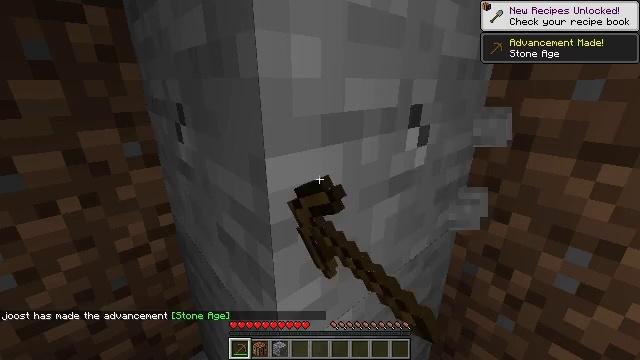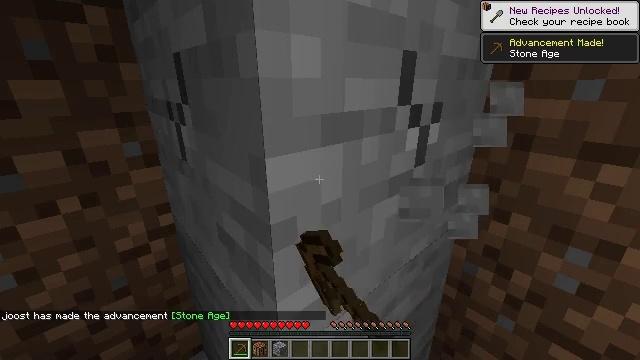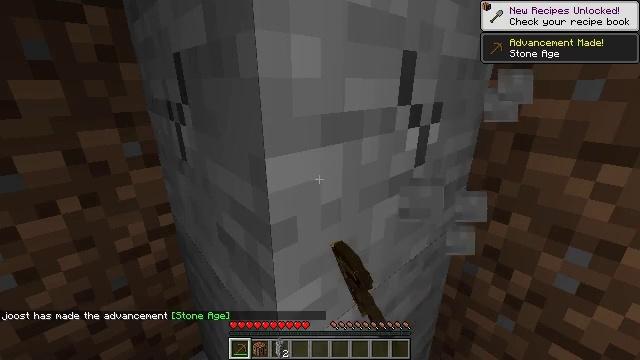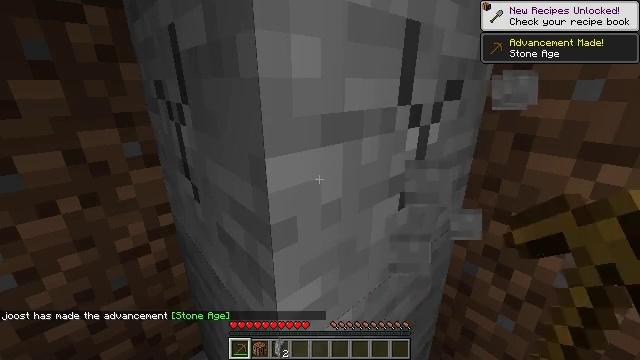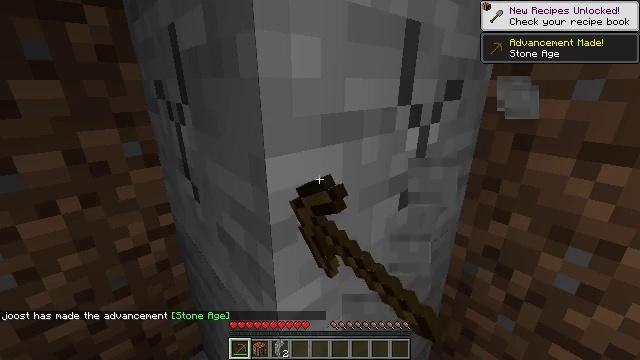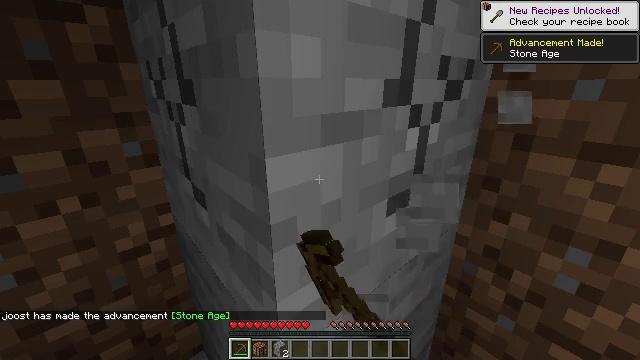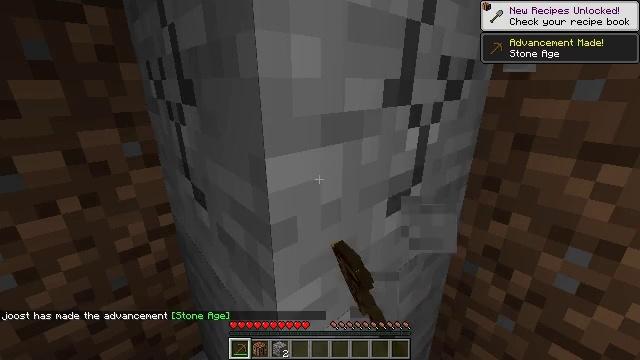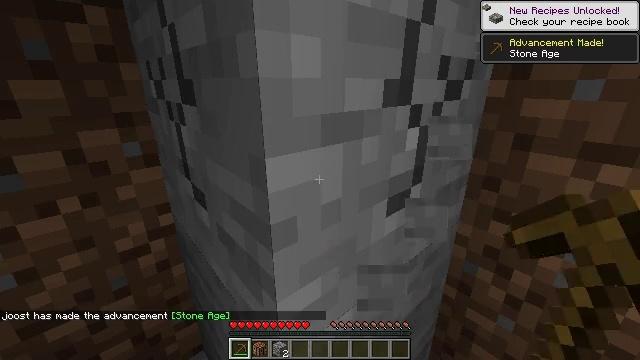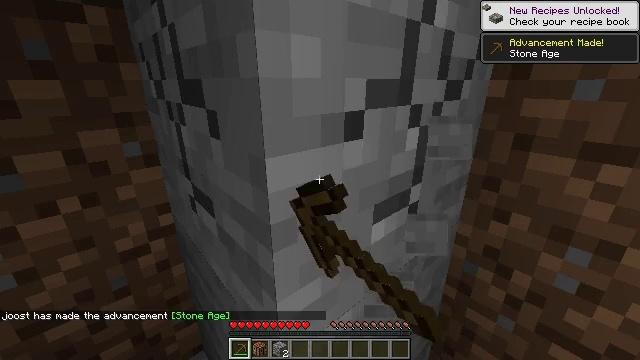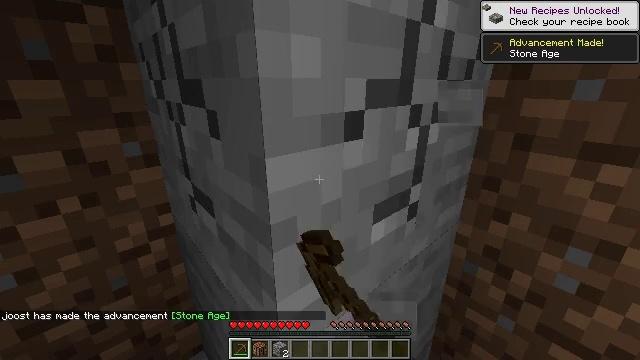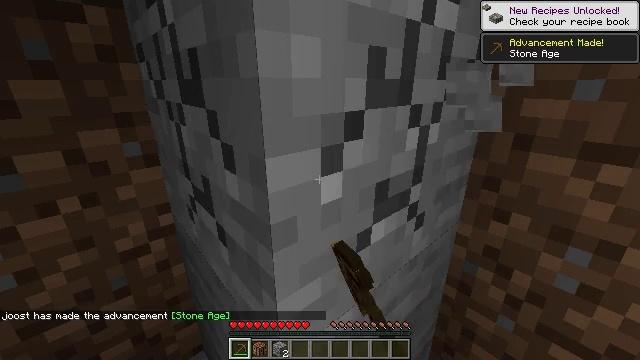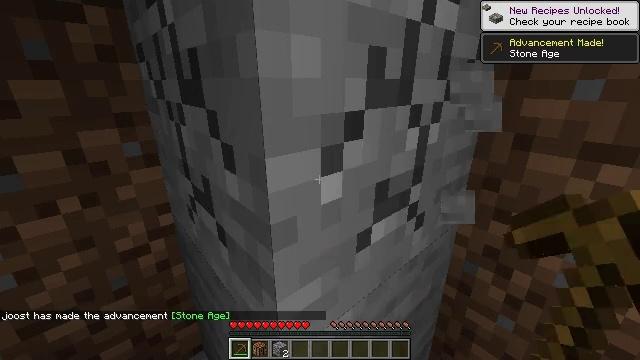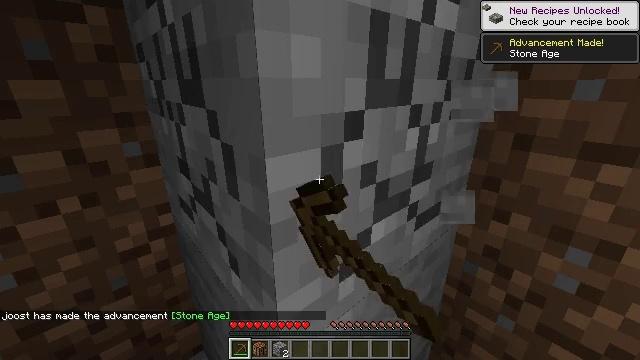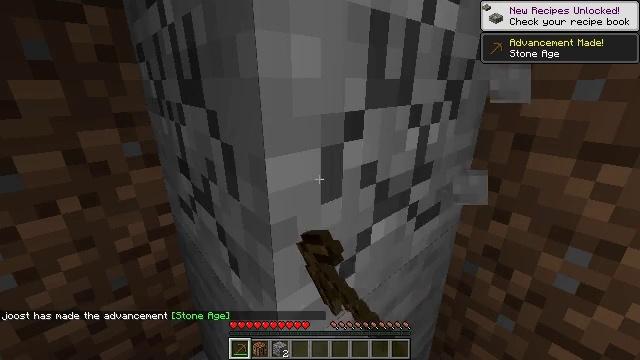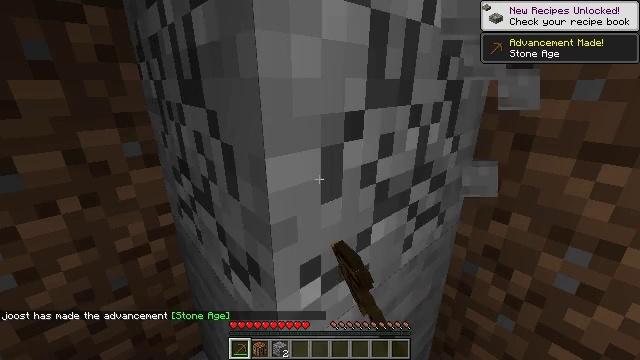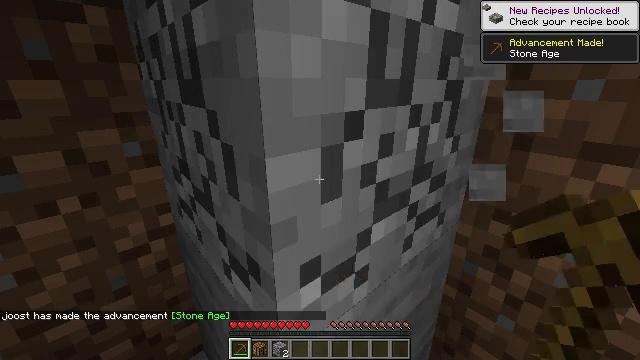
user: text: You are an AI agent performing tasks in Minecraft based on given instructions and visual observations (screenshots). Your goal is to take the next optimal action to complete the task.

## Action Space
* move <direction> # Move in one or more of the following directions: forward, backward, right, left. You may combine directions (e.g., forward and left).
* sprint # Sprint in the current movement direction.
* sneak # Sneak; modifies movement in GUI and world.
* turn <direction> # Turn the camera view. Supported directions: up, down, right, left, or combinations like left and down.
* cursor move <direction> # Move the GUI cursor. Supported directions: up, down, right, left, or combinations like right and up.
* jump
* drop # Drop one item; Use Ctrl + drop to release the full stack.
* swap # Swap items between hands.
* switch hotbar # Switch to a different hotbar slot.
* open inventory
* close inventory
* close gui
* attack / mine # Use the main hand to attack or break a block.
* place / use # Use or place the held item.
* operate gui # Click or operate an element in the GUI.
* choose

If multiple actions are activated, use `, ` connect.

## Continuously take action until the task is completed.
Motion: motion action
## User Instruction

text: Collect stone from the mine.
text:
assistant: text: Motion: attack / mine
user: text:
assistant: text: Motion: attack / mine
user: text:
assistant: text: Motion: attack / mine
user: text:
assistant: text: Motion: attack / mine
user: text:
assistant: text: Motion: attack / mine
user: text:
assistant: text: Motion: attack / mine
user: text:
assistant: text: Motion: attack / mine
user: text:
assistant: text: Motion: attack / mine
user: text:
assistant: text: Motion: attack / mine
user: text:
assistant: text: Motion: attack / mine
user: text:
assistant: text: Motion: attack / mine
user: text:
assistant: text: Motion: attack / mine
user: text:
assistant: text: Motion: attack / mine
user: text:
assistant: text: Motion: attack / mine
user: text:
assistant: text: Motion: attack / mine
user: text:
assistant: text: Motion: attack / mine
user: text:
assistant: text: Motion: attack / mine
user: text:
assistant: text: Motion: attack / mine
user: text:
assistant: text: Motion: attack / mine
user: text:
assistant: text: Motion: attack / mine
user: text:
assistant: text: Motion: attack / mine
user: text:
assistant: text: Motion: attack / mine
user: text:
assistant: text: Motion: attack / mine
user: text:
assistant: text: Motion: attack / mine
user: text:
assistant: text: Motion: attack / mine
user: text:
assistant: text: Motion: attack / mine
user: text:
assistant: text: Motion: attack / mine
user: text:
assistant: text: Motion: attack / mine
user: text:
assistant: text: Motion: turn down, attack / mine
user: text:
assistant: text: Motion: turn down, attack / mine